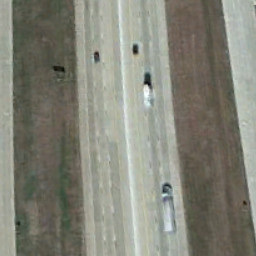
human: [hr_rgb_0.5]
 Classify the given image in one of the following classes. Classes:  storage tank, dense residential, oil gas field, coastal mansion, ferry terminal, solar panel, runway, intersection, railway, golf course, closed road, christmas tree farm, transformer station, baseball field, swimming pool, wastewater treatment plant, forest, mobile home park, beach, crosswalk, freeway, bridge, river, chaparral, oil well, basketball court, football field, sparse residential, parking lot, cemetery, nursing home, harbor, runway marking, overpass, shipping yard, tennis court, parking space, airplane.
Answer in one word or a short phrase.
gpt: freeway